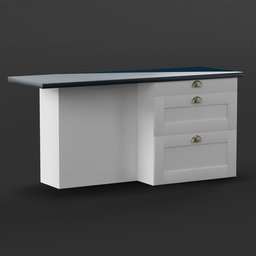
Label: furniture